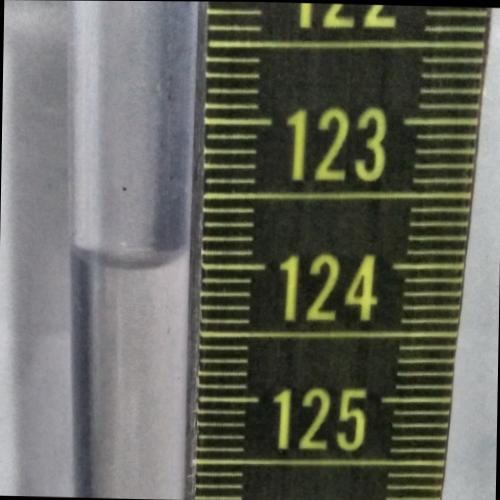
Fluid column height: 124.0 cm